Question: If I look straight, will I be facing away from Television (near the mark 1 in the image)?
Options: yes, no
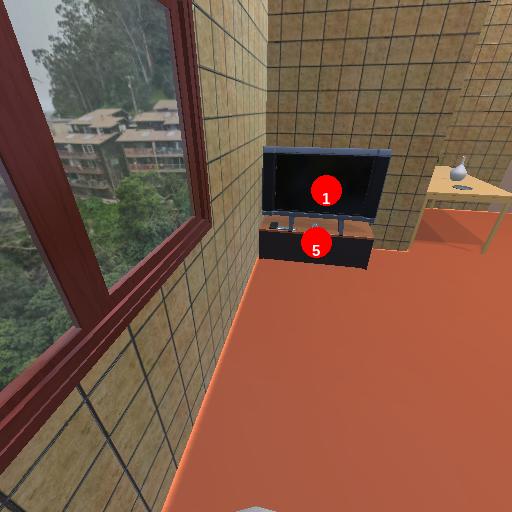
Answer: yes